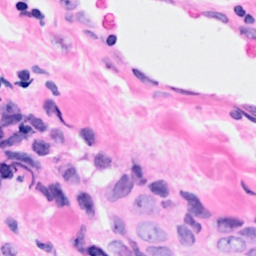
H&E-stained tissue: Breast